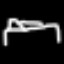
Label: bed